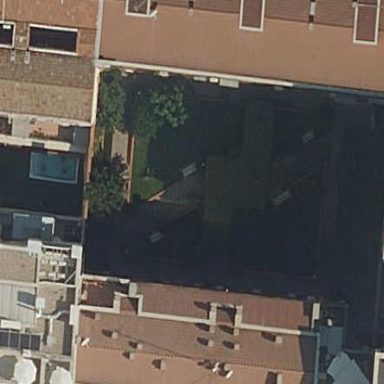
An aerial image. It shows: Garden that is leisure land.